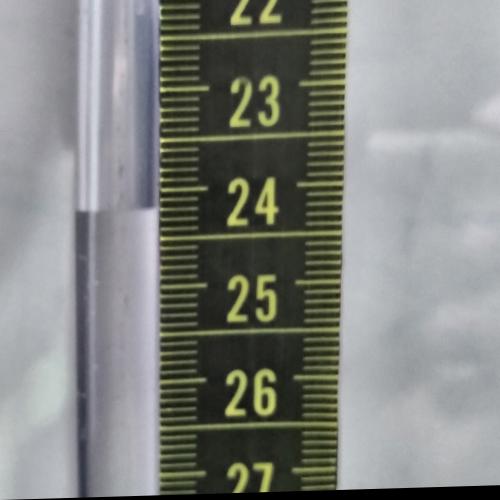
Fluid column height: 24.2 cm